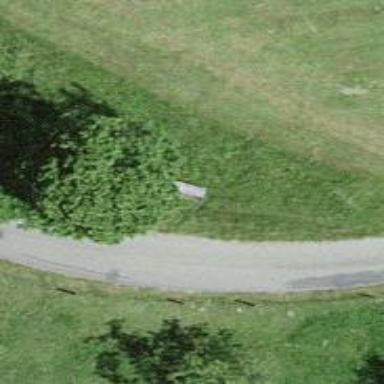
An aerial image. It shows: Bench for seating.